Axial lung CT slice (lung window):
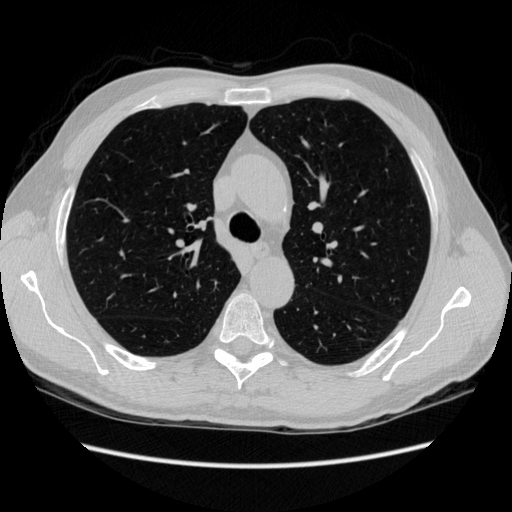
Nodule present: no